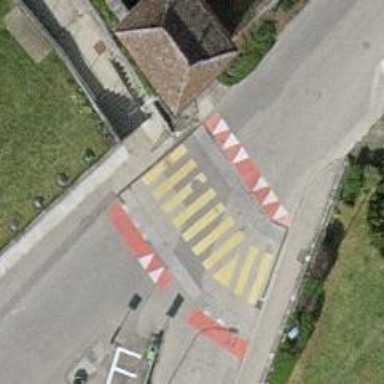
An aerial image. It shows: Uncontrolled road crossing.